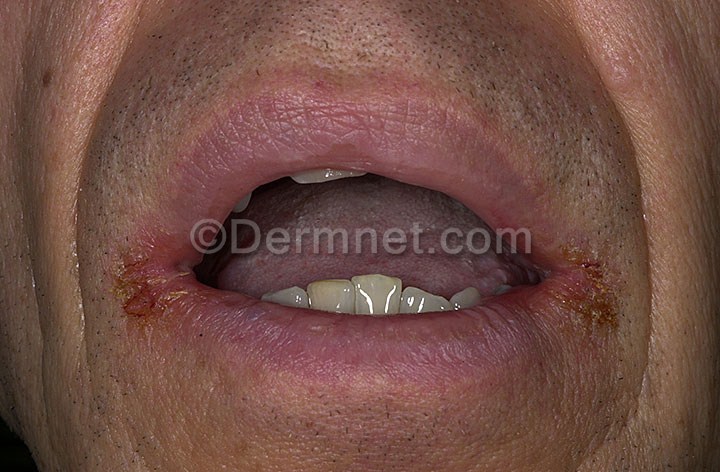
Disease: Tinea Ringworm Candidiasis and other Fungal Infections